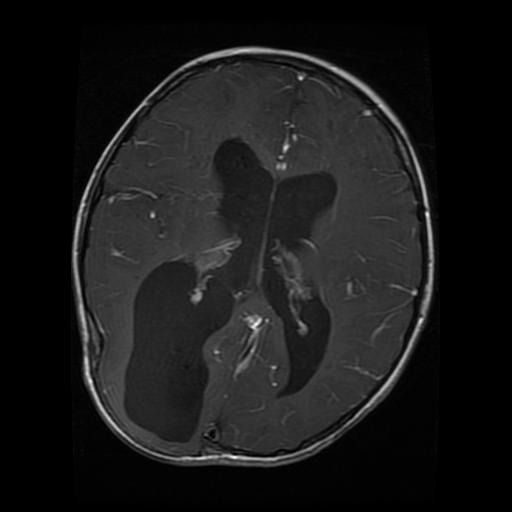
Label: glioma